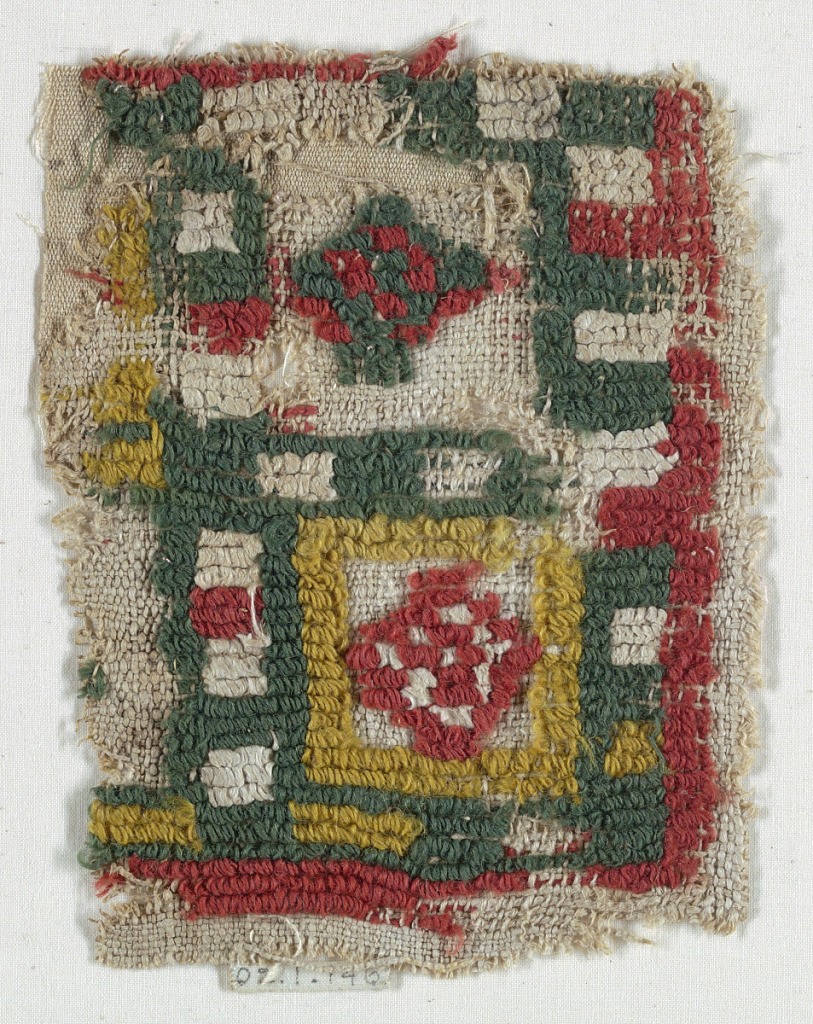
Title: Fragment
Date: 5th–8th century
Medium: Warp; S-spun linen. Wefts; S-spun linen, S-spun wools Technique: supplementary weft loops (wool) in plain weave linen ground
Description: Oblong with polychrome weft loops forming geometric pattern.